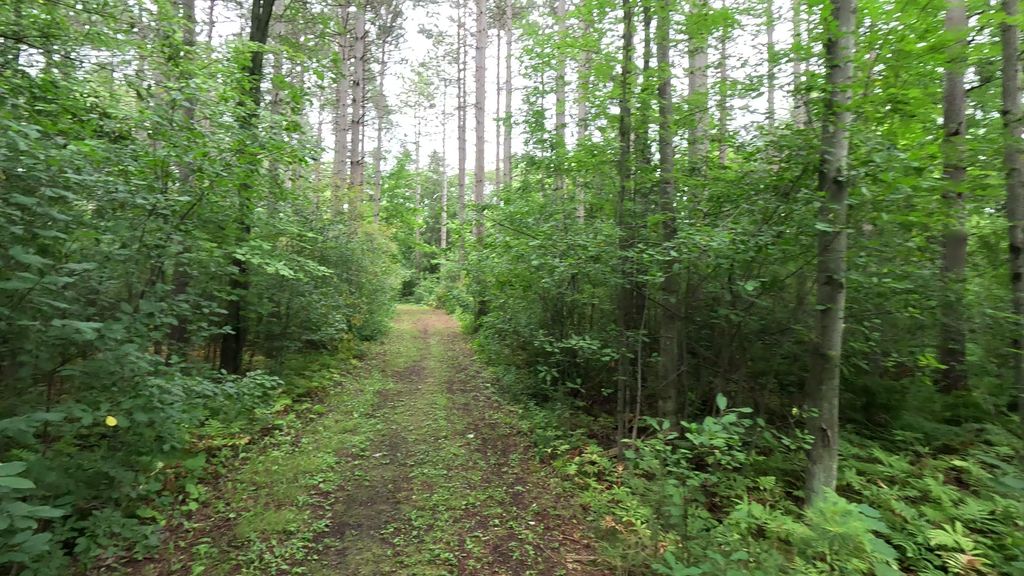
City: ottawa-gatineau